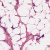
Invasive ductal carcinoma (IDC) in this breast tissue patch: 1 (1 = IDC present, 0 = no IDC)